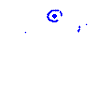
Particle: electron